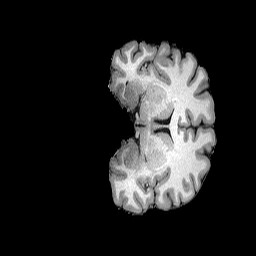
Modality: T1w
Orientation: coronal
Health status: ill